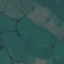
Land use / land cover: Pasture